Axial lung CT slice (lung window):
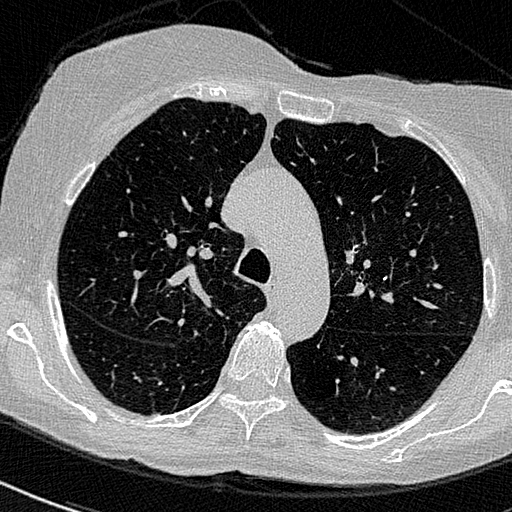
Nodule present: no